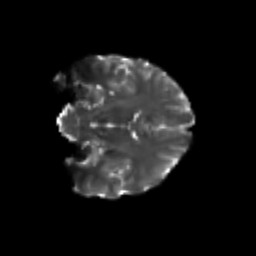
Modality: T2w
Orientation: coronal
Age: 20
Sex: female
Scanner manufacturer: siemens
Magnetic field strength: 3 T
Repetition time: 3.5 s
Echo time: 0.104 s